Question: In the controller I've used ui.bootstrap to implement pagination on my page, after installing ui.bootstrap I got following error message on my unit tests

Here is my Test file:
'''
'use strict';
describe('LoginCtrl', function () {
beforeEach(module('taxihomeFrontendApp'));
var LoginCtrl,
scope;
var $httpBackend = {};
beforeEach(inject(function ($controller, $rootScope, _$httpBackend_) {
scope = $rootScope.$new();
LoginCtrl = $controller('LoginCtrl', {
$scope: scope
});
$httpBackend = _$httpBackend_;
}));
afterEach(function () {
$httpBackend.verifyNoOutstandingExpectation();
$httpBackend.verifyNoOutstandingRequest();
});
it('should fail authentication', function(){
var credentials = {'username':'badDriver', 'password':'1234'};
$httpBackend.
whenPOST('http://localhost:3000/login', credentials).
respond(403, {error: 'not allowed'});
scope.credentials = {
username: 'badDriver',
password: '1234'
};
scope.login(scope.credentials);
$httpBackend.flush();
expect(scope.error).toEqual('Something went wrong not allowed');
});
});
'''
My Karma config
'''
// Karma configuration
// http://karma-runner.github.io/0.12/config/configuration-file.html
// Generated on 2015-04-23 using
// generator-karma 0.9.0
module.exports = function(config) {
'use strict';
config.set({
// enable / disable watching file and executing tests whenever any file changes
autoWatch: true,
// base path, that will be used to resolve files and exclude
basePath: '../',
// testing framework to use (jasmine/mocha/qunit/...)
frameworks: ['jasmine'],
// list of files / patterns to load in the browser
files: [
// bower:js
'bower_components/jquery/dist/jquery.js',
'bower_components/angular/angular.js',
'bower_components/angular-bootstrap/ui-bootstrap-tpls.js',
'bower_components/bootstrap/dist/js/bootstrap.js',
'bower_components/angular-animate/angular-animate.js',
'bower_components/angular-cookies/angular-cookies.js',
'bower_components/angular-resource/angular-resource.js',
'bower_components/angular-route/angular-route.js',
'bower_components/angular-sanitize/angular-sanitize.js',
'bower_components/angular-touch/angular-touch.js',
'bower_components/angular-mocks/angular-mocks.js',
// endbower
'app/scripts/**/*.js',
'test/mock/**/*.js',
'test/spec/**/*.js'
],
// list of files / patterns to exclude
exclude: [
],
// web server port
port: 8080,
// Start these browsers, currently available:
// - Chrome
// - ChromeCanary
// - Firefox
// - Opera
// - Safari (only Mac)
// - PhantomJS
// - IE (only Windows)
browsers: [
'PhantomJS'
],
// Which plugins to enable
plugins: [
'karma-phantomjs-launcher',
'karma-jasmine'
],
// Continuous Integration mode
// if true, it capture browsers, run tests and exit
singleRun: false,
colors: true,
// level of logging
// possible values: LOG_DISABLE || LOG_ERROR || LOG_WARN || LOG_INFO || LOG_DEBUG
logLevel: config.LOG_INFO,
// Uncomment the following lines if you are using grunt's server to run the tests
// proxies: {
// '/': 'http://localhost:9000/'
// },
// URL root prevent conflicts with the site root
// urlRoot: '_karma_'
});
};
'''
I used yo angular to scaffold the project
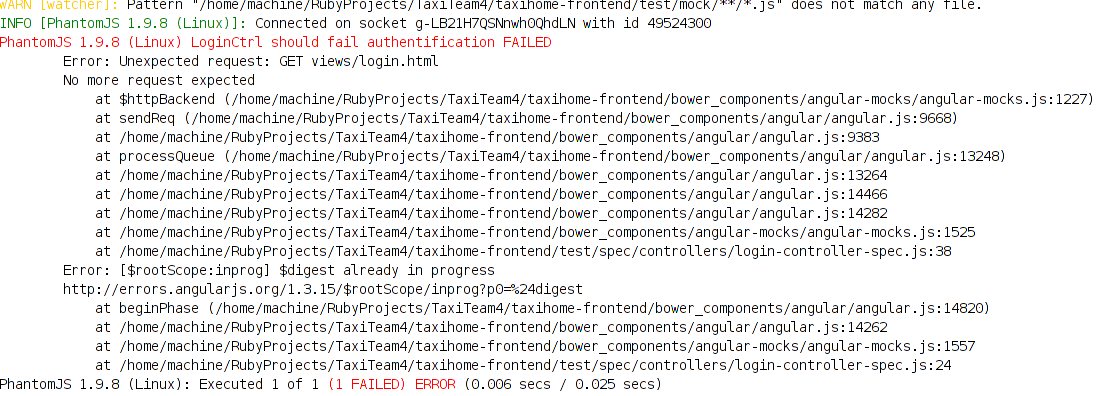
Answer: You also need to mock GET request for template file:
'''
$httpBackend.expectGET('views/login.html').respond('<div>something</div>');
'''
Put it in 'beforeEach' to in 'it' section.